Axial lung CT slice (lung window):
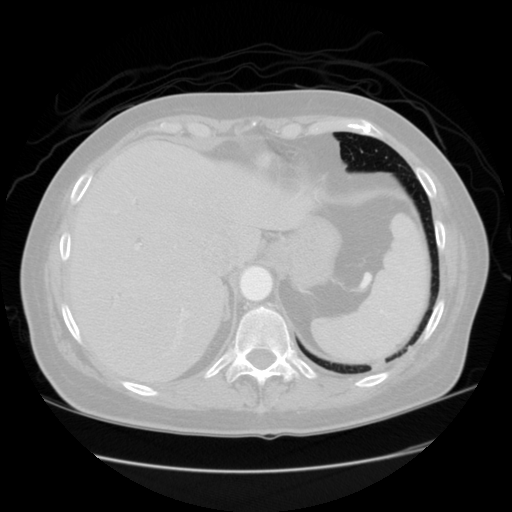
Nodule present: no